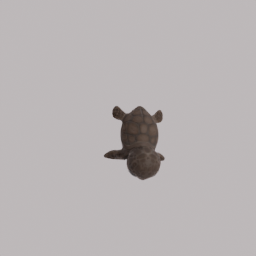
Label: animals